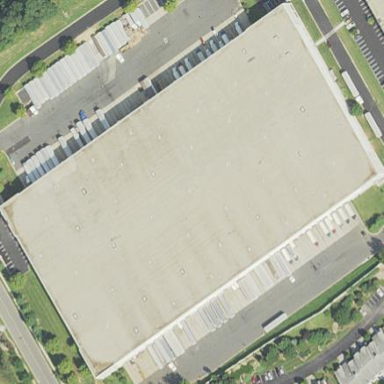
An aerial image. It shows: Multi-tenant warehouse.